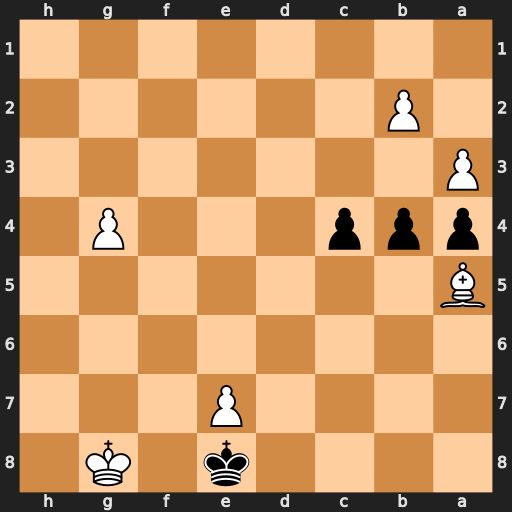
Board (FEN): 4k1K1/4P3/8/B7/ppp3P1/P7/1P6/8
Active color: b
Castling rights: -
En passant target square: -
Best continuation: c3 bxc3 b3 Bb4 b2